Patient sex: M
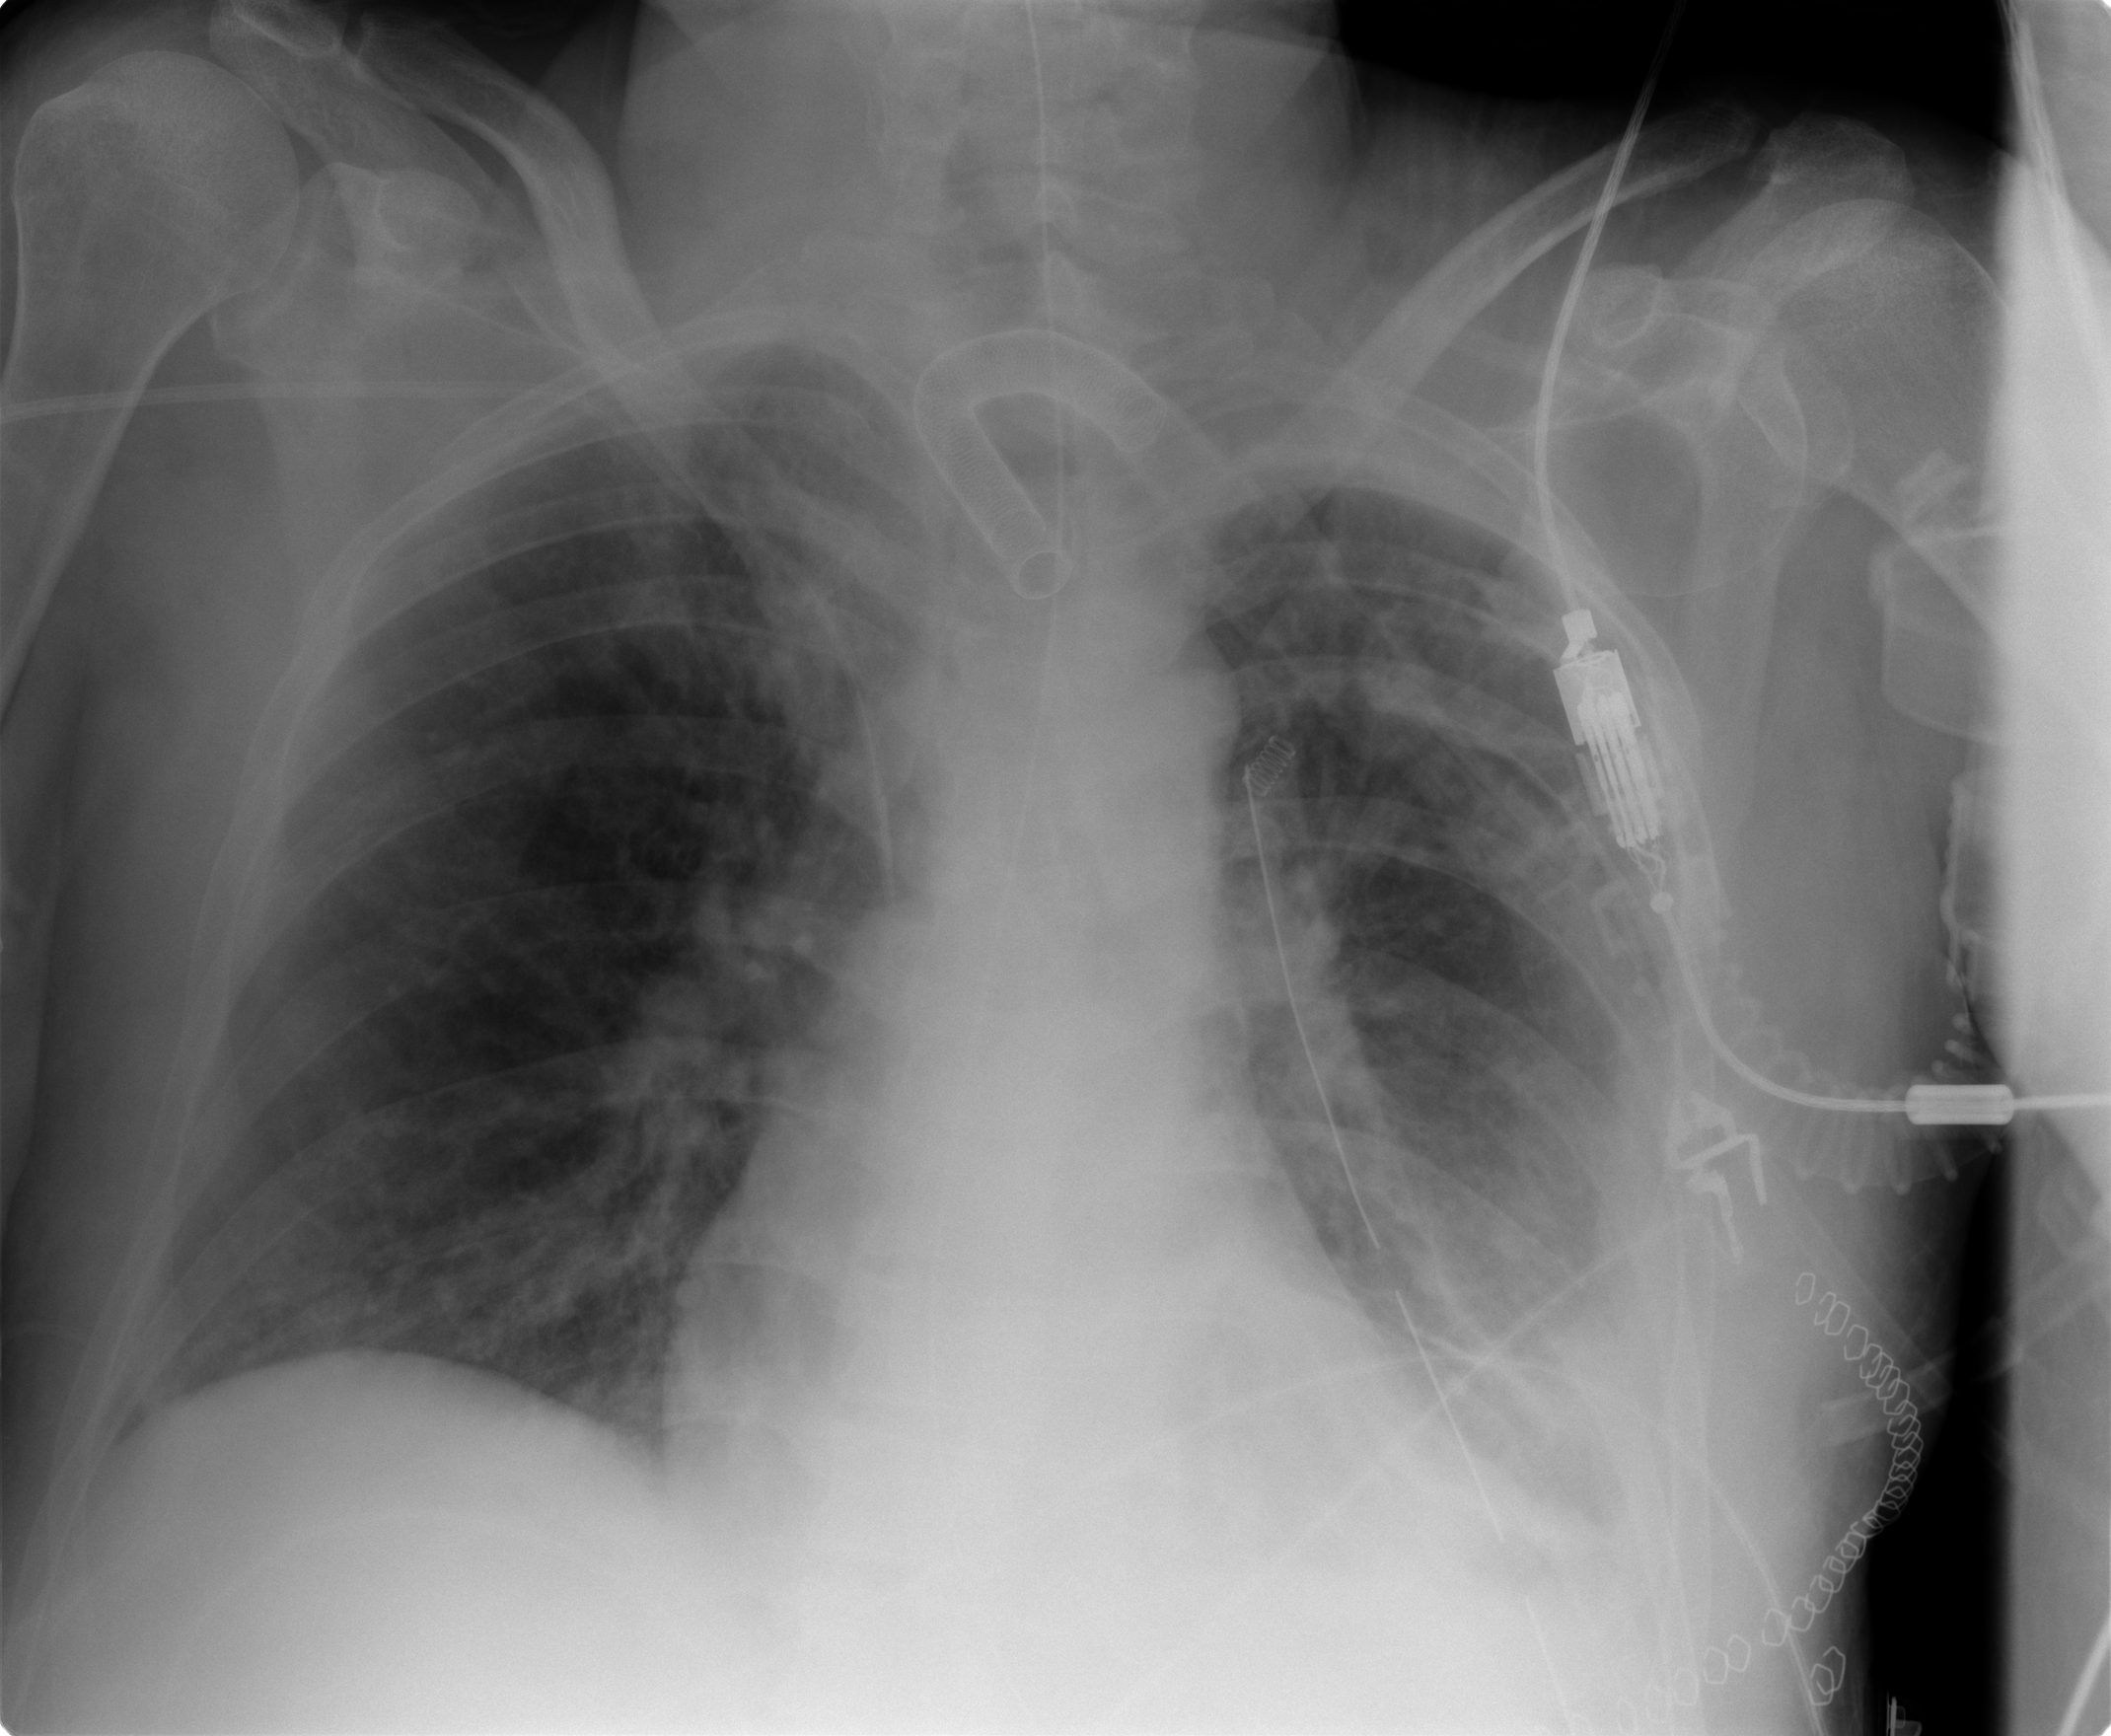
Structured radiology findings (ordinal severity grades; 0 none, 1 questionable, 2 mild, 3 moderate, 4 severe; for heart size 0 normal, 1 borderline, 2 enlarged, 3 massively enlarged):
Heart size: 0
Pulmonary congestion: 3
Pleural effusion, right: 0
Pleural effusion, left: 2
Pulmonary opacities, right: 0
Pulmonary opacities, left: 2
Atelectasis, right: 2
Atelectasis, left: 3